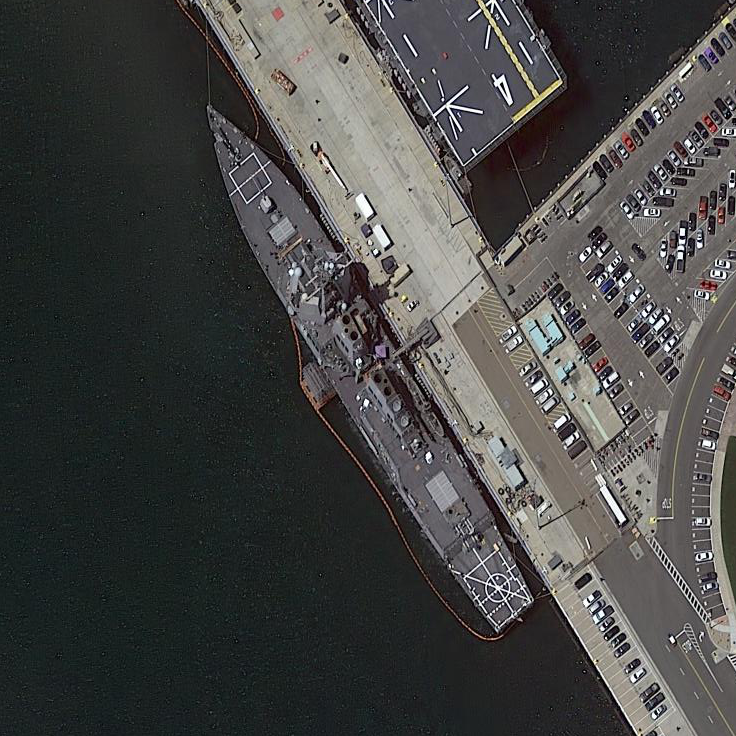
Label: destroyer